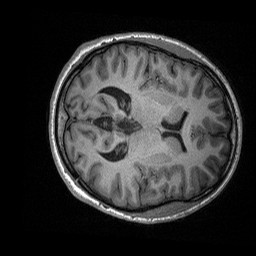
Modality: T1w
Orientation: axial
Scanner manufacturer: siemens
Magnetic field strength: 3 T
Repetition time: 2.3 s
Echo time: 0.00226 s